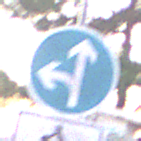
Verkehrszeichen: VorgeschriebeneFahrtrichtungGeradeausOderLinks
Zusatzzeichen unten: EinspurigeFahrzeugeFrei3
Umgebung: Outdoor, Suburban
Tageszeit: SunriseSunset
Wetter: PartlyCloudy
Licht: Natural
Jahreszeit: NotSpecified
Kontrast: LowContrast